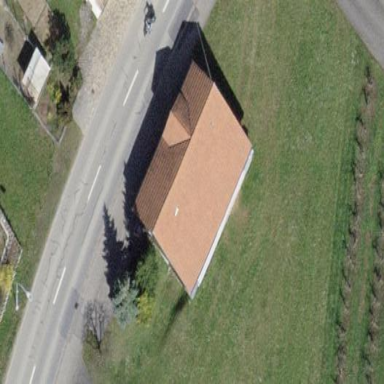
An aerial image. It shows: Building with tile roof.